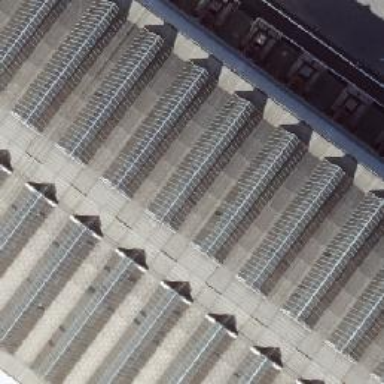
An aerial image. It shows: Close-up of railway platform edge.